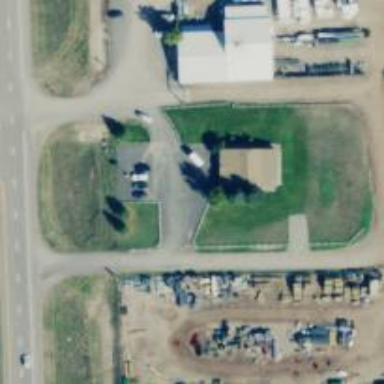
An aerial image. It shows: Veterinary facility.